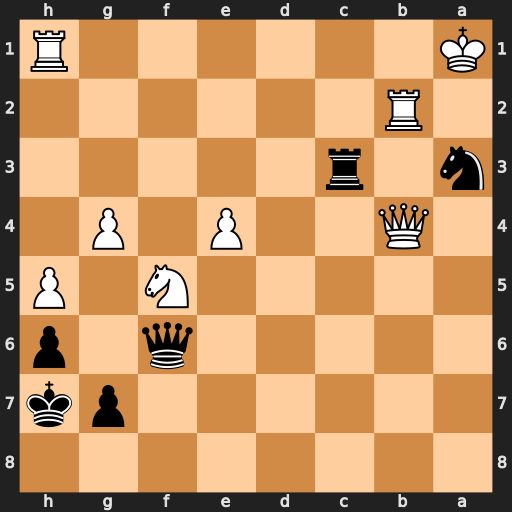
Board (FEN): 8/6pk/5q1p/5N1P/1Q2P1P1/n1r5/1R6/K6R
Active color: b
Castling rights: -
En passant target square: -
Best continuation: Nc2+ Kb1 Nxb4